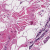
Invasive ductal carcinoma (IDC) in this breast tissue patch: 0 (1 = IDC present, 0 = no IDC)